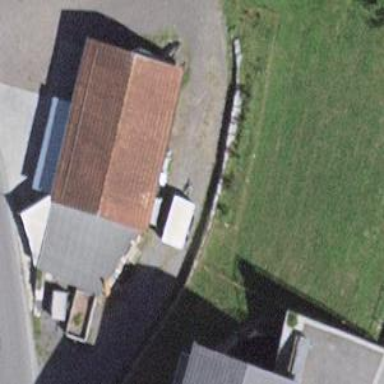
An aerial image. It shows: Stable.